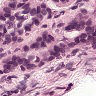
Metastatic tissue present: yes